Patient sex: M
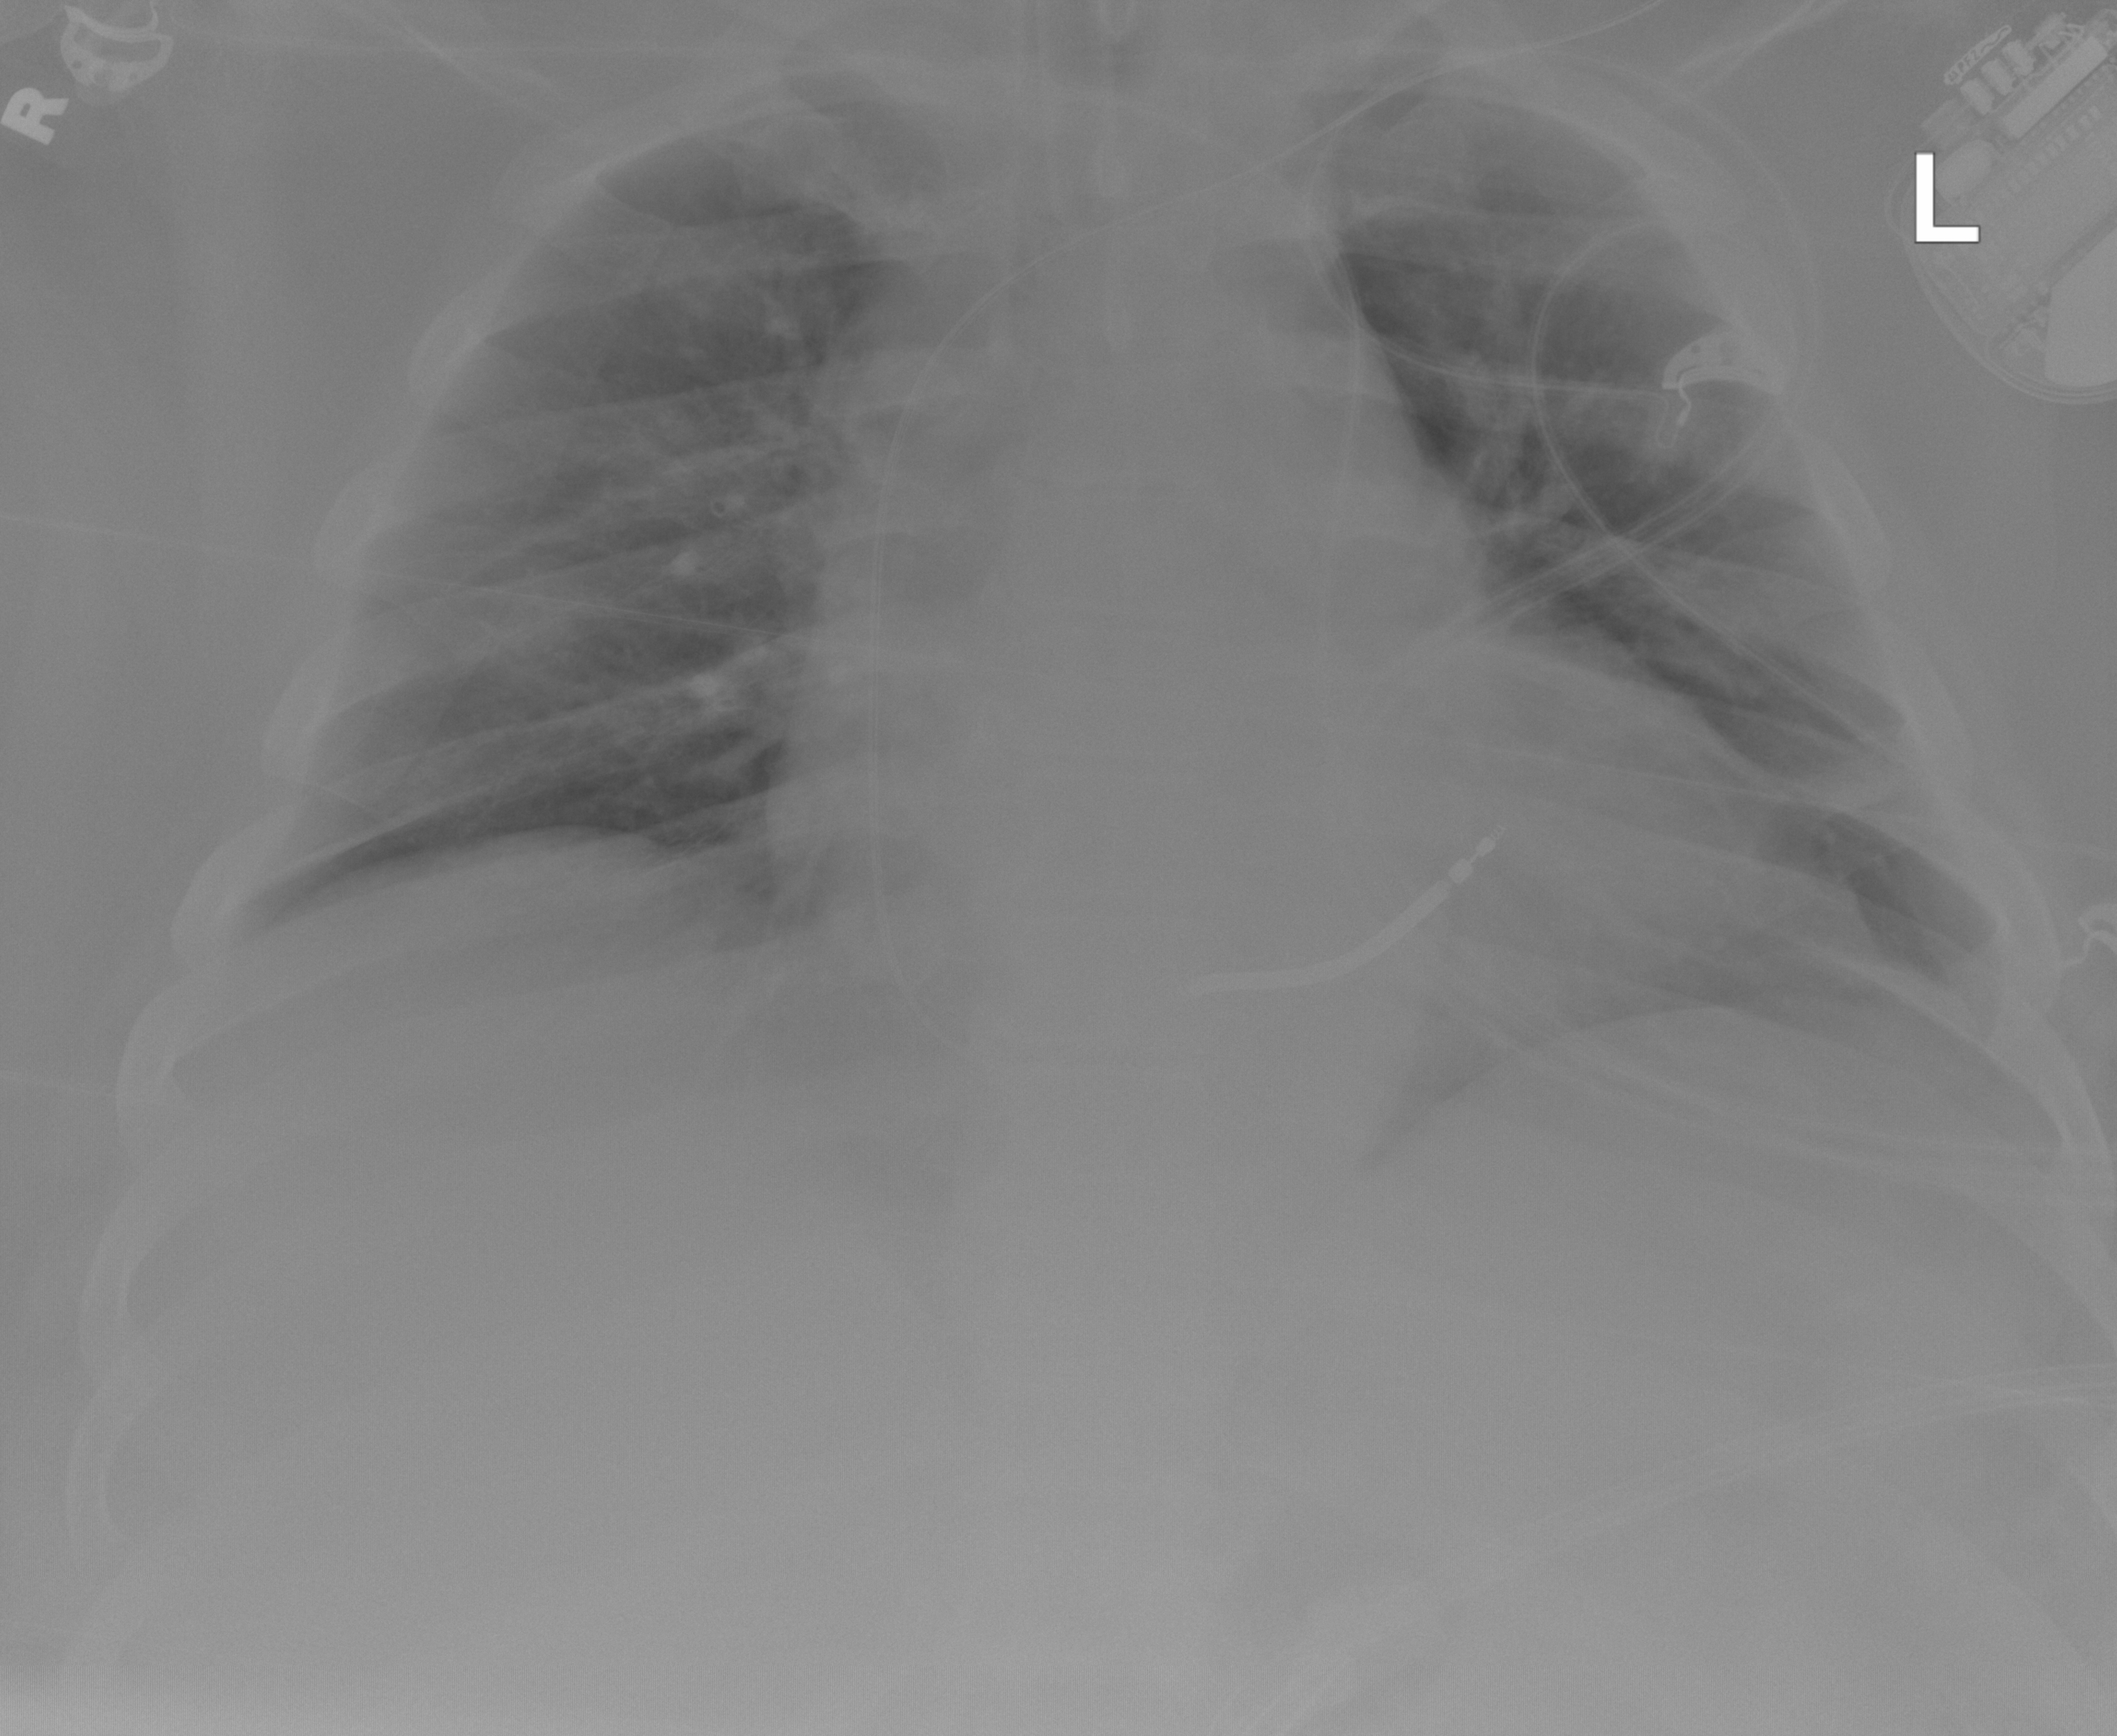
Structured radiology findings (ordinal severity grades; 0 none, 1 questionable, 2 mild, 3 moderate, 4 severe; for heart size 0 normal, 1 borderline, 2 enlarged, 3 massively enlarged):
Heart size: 2
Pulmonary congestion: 2
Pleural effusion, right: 1
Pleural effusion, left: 2
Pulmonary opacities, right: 0
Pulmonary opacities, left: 1
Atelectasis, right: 2
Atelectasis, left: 2